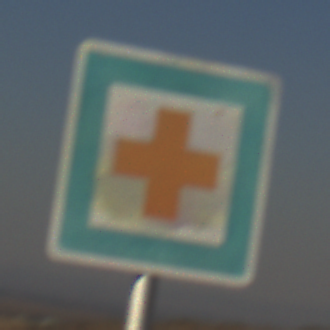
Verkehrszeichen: ErsteHilfe
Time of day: MorningAfternoon
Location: Outdoor (Nature)
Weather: Clear
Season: NotSpecified
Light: Natural